Question: So here is my issue:
Currently I am trying to make a report that will show 1st and 2nd shifts, by multiple days...
So if they select the range 6/02 - 6/04, I am running a query 3 times... once for 6/02, 6/03, and 6/04... Also they can select shift, so it would be those dates, but 4:30AM-4:30PM for 1st shift....
Currently I have a error, when trying to put my queries/calls inside the for loop... I calculate the difference of the two dates and set them up fine, its just my connection string gives me the error:

If the image is not easy to see here is a text description of the error:
> Server Error in '/mfgx_test' Application.Fill: SelectCommand.Connection property has not been initialized.Description: An unhandled exception occurred during the execution of
the current web request. Please review the stack trace for more
information about the error and where it originated in the code. Exception Details: System.InvalidOperationException: Fill:
SelectCommand.Connection property has not been initialized.Source Error: Line 623: Dim dsTop1 As New DataSet Line 624: Dim daTop1
As New SqlDataAdapter(strSql, myCn1) Line 625:
daTop1.Fill(dsTop1) Line 626: Line 627: myCn1.Close()Source File: C:\inetpub\wwwroot\mfgx_test\defectsbyround.aspx.vb
Line: 625
Which leads me to beleive that something is wrong with my connection string being outside of my for loop... My code is as follows (Although a bit cleaned up so it is easier to read):
'''
Dim myCn1 As New SqlConnection
myCn1.ConnectionString = "server=Blah;database=Blah;user id=Blah;password=Blah"
myCn1.Open()
For i = 0 To Session("DaysDiff")
strSql = "Blah.Blah"
Dim dsTop1 As New DataSet
Dim daTop1 As New SqlDataAdapter(strSql, myCn1)
daTop1.Fill(dsTop1)
myCn1.Close()
myCn1 = Nothing
If dsTop1.Tables(0).Rows.Count > 0 Then
spitout2(dsTop1)
End If
txtStartdate.Text = DateAdd("d",1,txtStartdate.Text)
txtEnddate.Text = DateAdd("d",1,txtEnddate.Text)
Next
'''
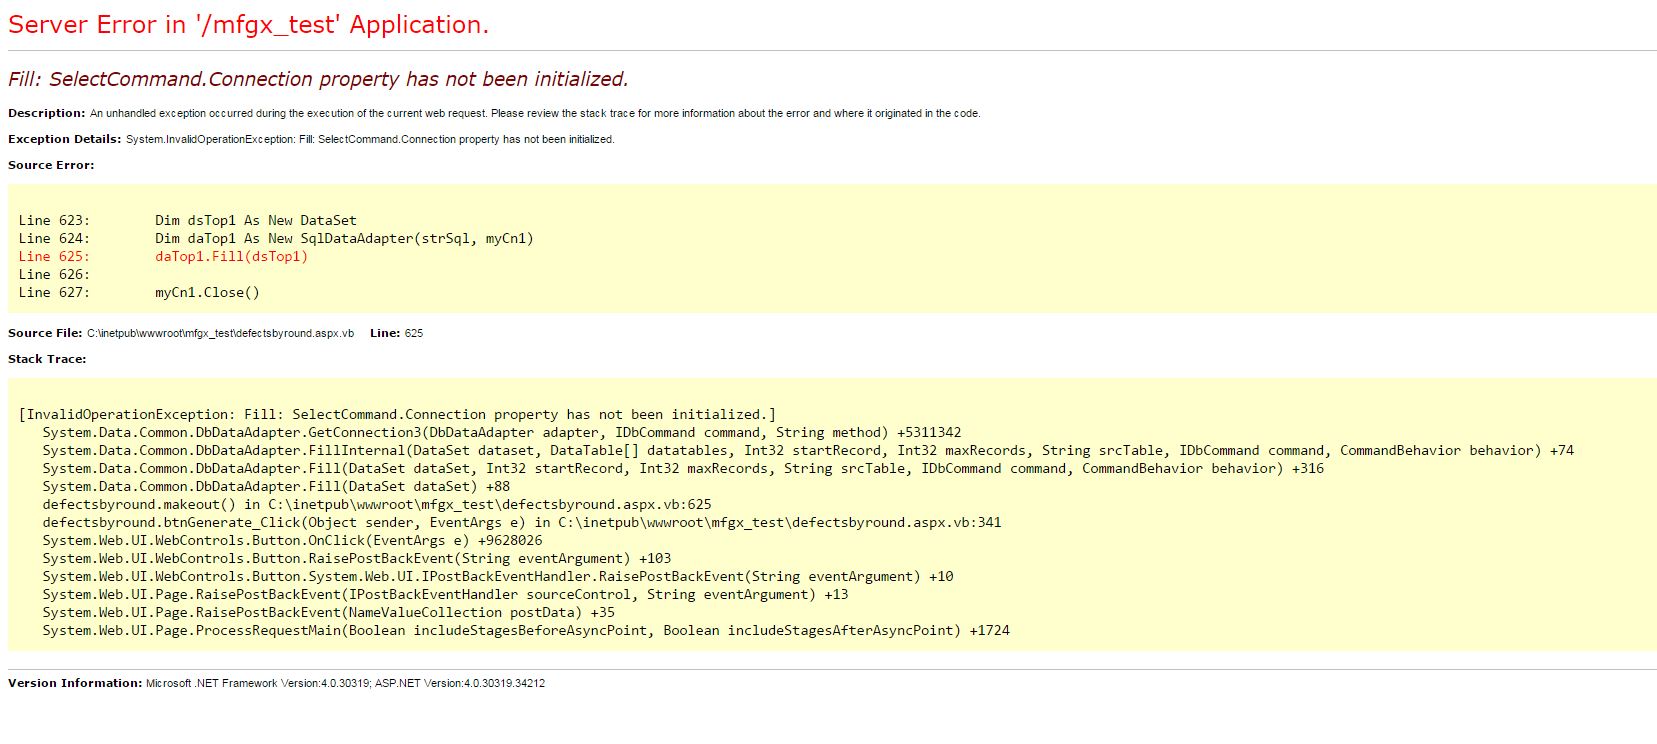
Answer: That's because you are closing the connection inside your loop and so for next iteration there is no open connection present and hence the exception (see pointed below)
'''
myCn1.Close()
myCn1 = Nothing
'''
You should declare the 'Dataset' and 'tableadapter' as well out side the loop context. Your code should somewhat look like below
'''
Dim myCn1 As New SqlConnection
myCn1.ConnectionString = "server=Blah;database=Blah;user id=Blah; password=Blah"
myCn1.Open()
Dim dsTop1 As New DataSet
Dim daTop1
For i = 0 To Session("DaysDiff")
strSql = "Blah.Blah"
daTop1 As New SqlDataAdapter(strSql, myCn1)
daTop1.Fill(dsTop1)
.......
Next
myCn1.Close()
myCn1 = Nothing
'''